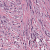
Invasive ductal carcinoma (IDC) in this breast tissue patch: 1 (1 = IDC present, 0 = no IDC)